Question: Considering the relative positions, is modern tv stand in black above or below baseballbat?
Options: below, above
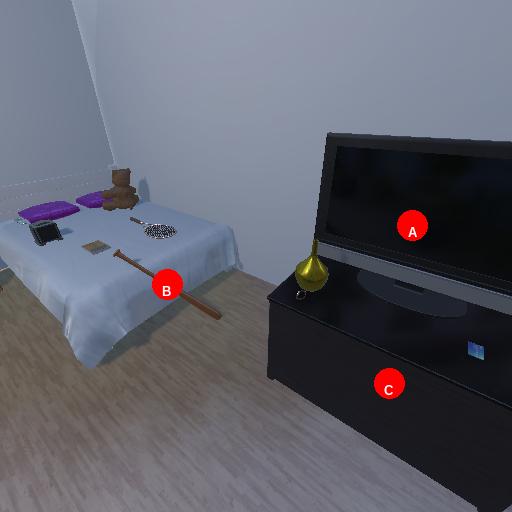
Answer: below